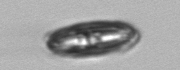
Label: pennate